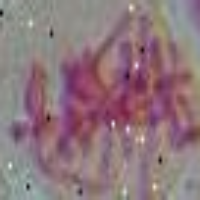
Label: metaphase